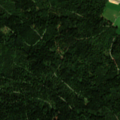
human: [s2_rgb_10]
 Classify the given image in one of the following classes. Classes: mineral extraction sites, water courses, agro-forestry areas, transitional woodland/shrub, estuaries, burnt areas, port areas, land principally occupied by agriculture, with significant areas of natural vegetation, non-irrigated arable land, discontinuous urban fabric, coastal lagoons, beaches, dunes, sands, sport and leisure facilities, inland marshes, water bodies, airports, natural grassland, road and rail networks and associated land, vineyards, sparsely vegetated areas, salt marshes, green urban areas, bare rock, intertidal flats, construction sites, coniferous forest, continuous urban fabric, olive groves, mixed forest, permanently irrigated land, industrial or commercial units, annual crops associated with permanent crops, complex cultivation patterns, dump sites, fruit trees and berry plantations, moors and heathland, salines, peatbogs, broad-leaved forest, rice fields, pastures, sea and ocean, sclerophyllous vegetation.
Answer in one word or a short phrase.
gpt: non-irrigated arable land, coniferous forest